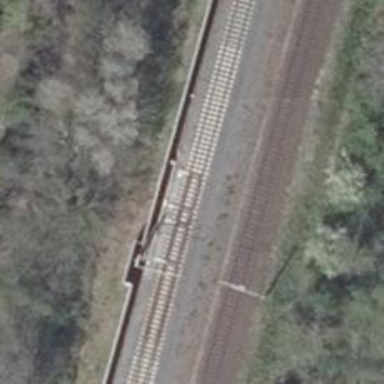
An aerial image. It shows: Railway switch with the turnout side on the left.